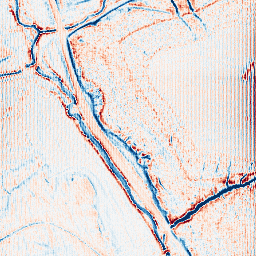
Category: edge_preserving
Decomposition family: anisotropic_diffusion
Decomposition parameters: iterations: 20
kappa: 100
gamma: 0.1
Upsampling method: fft_zeropad
Upsampling parameters: scale: 4
Upsampling scale: 4